Question: sup guys!
I'm trying to create a server local in pdAdmin 4, but everytime i'm trying to create i get this error:
[Error in pgAdmin]

in case 'veterano' its my username...
my tries to make this run (but doesnt work)
'$ sudo systemctl is-active postgresql'
terminal back:
'active'
'$ sudo systemctl is-enabled postgresql'
terminal back:
'enabled'
'$ sudo systemctl status postgresql'
terminal back:
'active (exited)'
'$ sudo pg_isready'
terminal back:
'/var/run/postgresql:5433 - accepting connections'
'''
local all postgres peer
# TYPE DATABASE USER ADDRESS METHOD
# "local" is for Unix domain socket connections only
local all all peer
# IPv4 local connections:
host all all 127.0.0.1/32 md5
# IPv6 local connections:
host all all ::1/128 md5
# Allow replication connections from localhost, by a user with the
# replication privilege.
local replication all peer
host replication all 127.0.0.1/32 md5
host replication all ::1/128 md5
'''
(every time after change something in pg_hba.conf I run '$ sudo systemctl restart postgresql' to restart postgress service.)
'$ sudo -u postgres createuser -s $USER'
terminal back
'createuser: error: creation of new role failed: ERROR: role "veterano" already exists'
if I try
'psql -U veterano' i can login... so i try '\du' to check list of roles
terminal back
'''
List of roles
Role name | Attributes | Member of
-------------+------------------------------------------------------------+-----------
postgres | Superuser, Create role, Create DB, Replication, Bypass RLS | {}
veterano | Superuser, Create role, Create DB | {}
'''
So I try create a localhost server in terminal:
'$ psql -h localhost -d mydatabase -U veterano -p 5432'
terminal back:
'Password for user veterano:'
'ALTER USER veterano PASSWORD 'newPassword';'
terminal back error
'psql: error: FATAL: password authentication failed for user "veterano"'
I really don't know what to do... I tried everything and still cant create a local server in pgAdmin 4 or directly in terminal.
Using Ubuntu 20.04.2 LTS
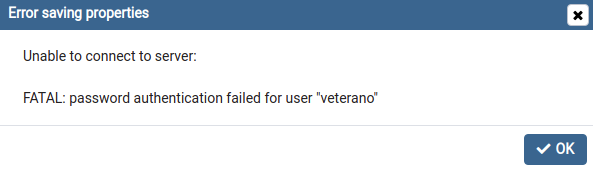
Answer: This is probably too late. but I have the same issue with veterano, and what I did was to change the password for the account "postgres" that I have :
(For those who don't know, postgresql has a user named "postgres" by default after installation)
Steps:
Access PSQL
'''
$ sudo su - postgres
'''
Then try to change the password for "postgres" user by typing :
'''
postgres=# \password
'''
You can then specify any password you want for this account.
Once thats done, you can use pgAdmin to connect using "postgres" username and the password that you just set.